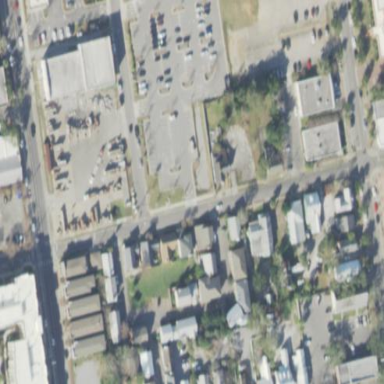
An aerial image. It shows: This residential area consists of single-family homes.